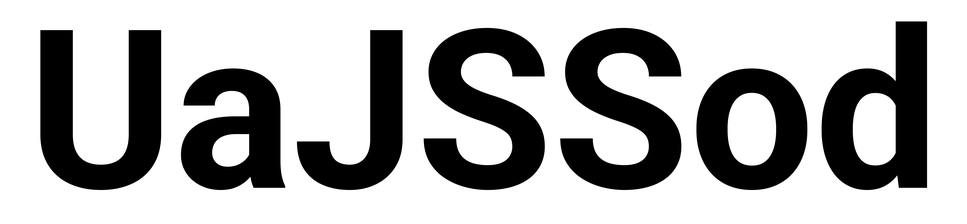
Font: Roboto_Bold